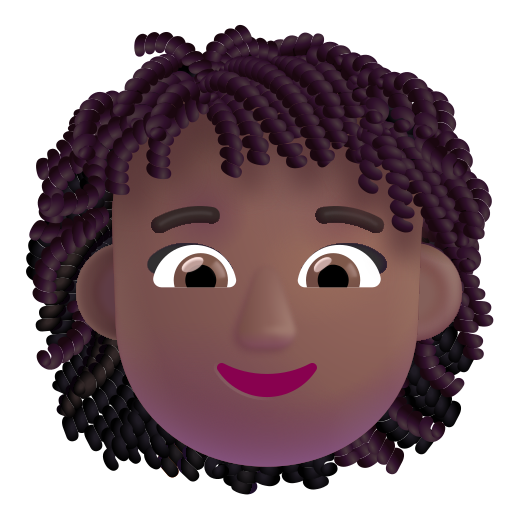
woman curly hair color  dark